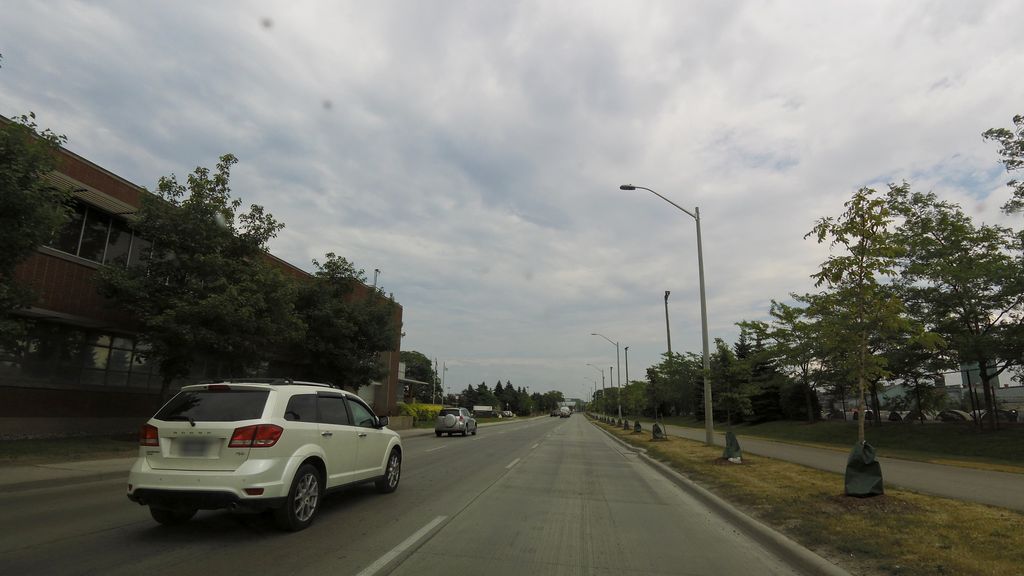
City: hamilton